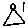
Label: triangle